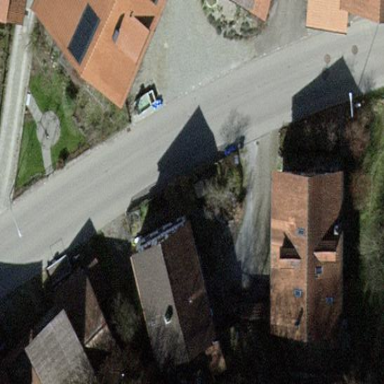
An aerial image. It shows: Detached building with gabled roof.